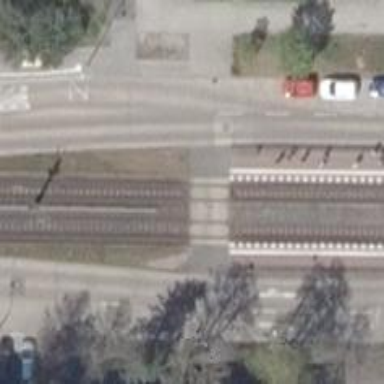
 specifically for trams. The platform has shelter."